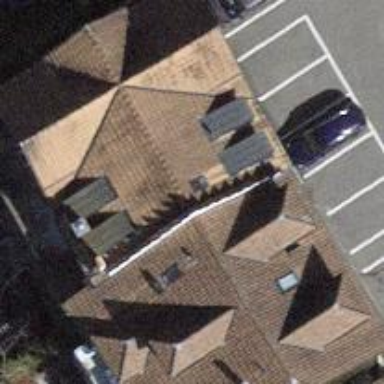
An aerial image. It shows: Restaurant.